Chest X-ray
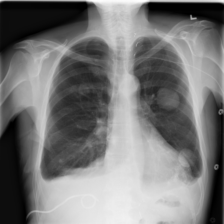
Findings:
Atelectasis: negative
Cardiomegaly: negative
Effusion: positive
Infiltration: negative
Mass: negative
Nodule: negative
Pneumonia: negative
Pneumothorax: positive
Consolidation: negative
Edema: negative
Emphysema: negative
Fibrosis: negative
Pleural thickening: negative
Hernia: negative